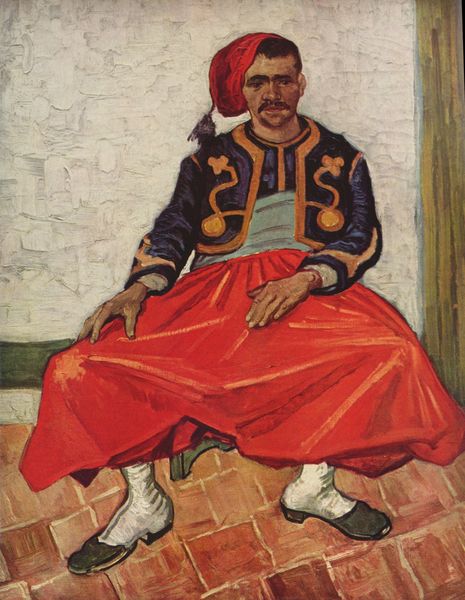
Titel: Der Zuave
Künstler: Vincent van Gogh
Institution: Privatsammlung
Schlagwörter: blau, fuß, gemälde, hand, mann, weiß, cezanne, gelb, grün, ocker, sitzen, blumen, braun, bunt, daumen, finger, frankreich, frisur, grau, hell, hintergrund, holz, hut, licht, mund, nase, ohr, orange, pfeiler, schwarz, stuhl, tür, türkis, ölbild, blick, gürtel, rot, tuch, haube, mode, muster, ornament, rock, bart, hemd, hose, jacke, jung, kappe, mütze, schnurrbart, wand, arme, augen, bluse, falten, kleidung, rahmen, steine, bildnis, hände, portrait, porträt, pastos, boden, auge, bestickt, gold, haare, pose, sitzend, stickerei, augenbrauen, frontal, ohren, schärpe, kopfbedeckung, spanien, füße, sitz, man, pflaster, schuhe, moderne, lila, van gogh, bank, hocker, schemel, lehnen, bordüre, duktus, falte, schnurbart, glanz, homme, sitzt, balken, kordel, quaste, socken, sandalen, schoß, augenbraue, knöpfe, schnauzer, weste, gauguin, wei, strümpfe, fugen, spanisch, motiv, orient, fliesen, uniform, soldat, manschetten, stiefel, fliese, flur, kachel, kacheln, türstock, schuh, kurz, vincent van gogh, tracht, pantoffel, klinker, putz, afrikaner, rotbraun, troddel, assis, binde, zipfel, bommel, pluderhose, breit, steinboden, gamaschen, islam, trunken, araber, vincent, bauchbinde, kummerbund, fes, borten, türke, osmane, orientale, getüncht, muslim, aufsätze, puffhose, algerien, bonnet, bolero, torrero, torro, militaire, volkstracht, litze, goldfaden, hosenrock, zouave, mutze, türpfosten, mexikaner, balcken, muselmane, algerier, bauchgamasche, boden fliesen, hockerbein, mamelucke, rürke, tipfel, turque, zuave, n, flurr, mmann, osamanien, ohgr